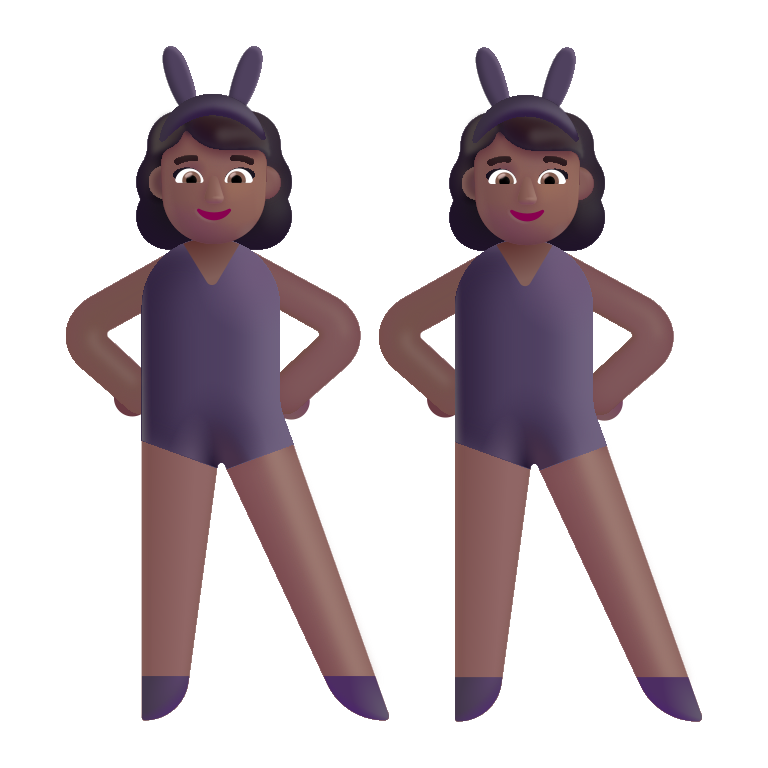
woman with bunny ears color  dark